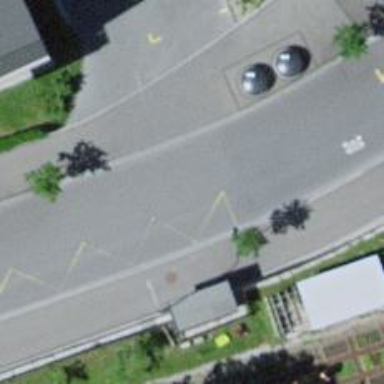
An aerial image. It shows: Residential road with asphalt surface and sidewalk on the left side.